Field crop: maize
Growth stage: 2
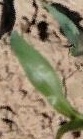
Species: maize